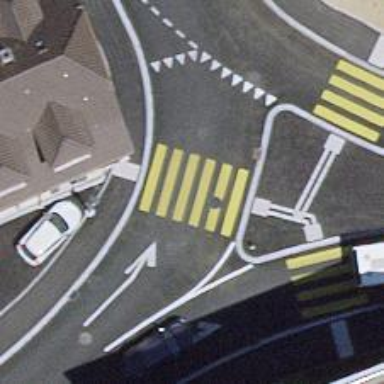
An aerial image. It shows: Uncontrolled zebra crossing.